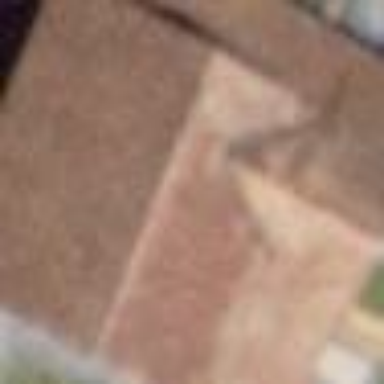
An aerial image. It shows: Barn.